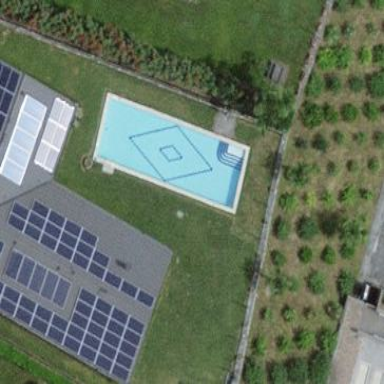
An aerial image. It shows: Swimming pool located in leisure land.